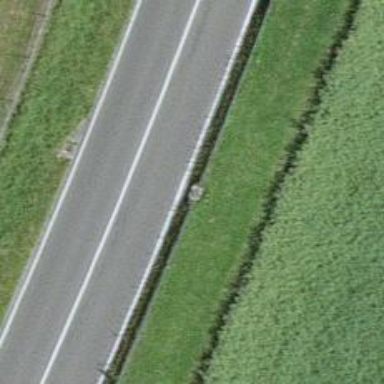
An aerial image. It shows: Primary highway.